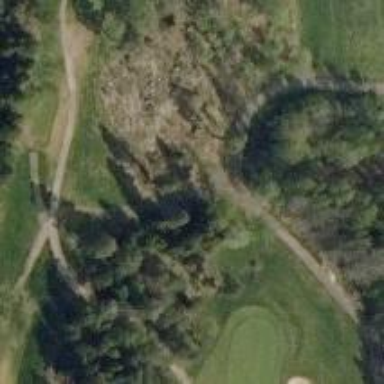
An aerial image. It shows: Path for both roads and golfers.